Field crop: maize
Growth stage: 1
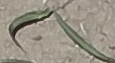
Species: sorghum